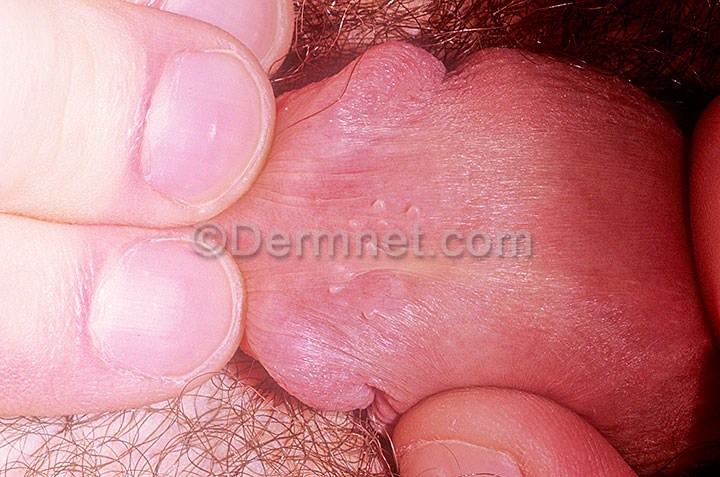
Disease: Herpes HPV and other STDs Photos